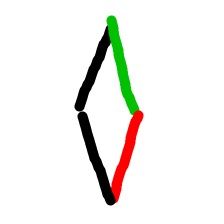
Shape: rhombus